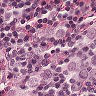
Metastatic tissue present: yes